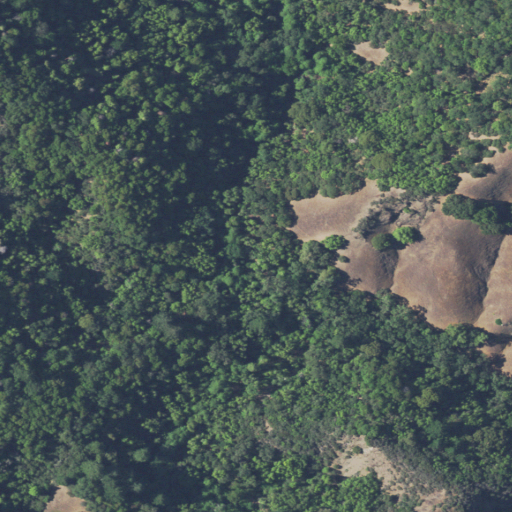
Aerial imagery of valley in California named Wildcat Canyon containing grassland, shrub, and evergreen forest